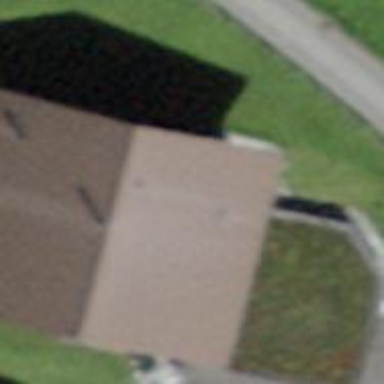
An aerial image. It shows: Garage.